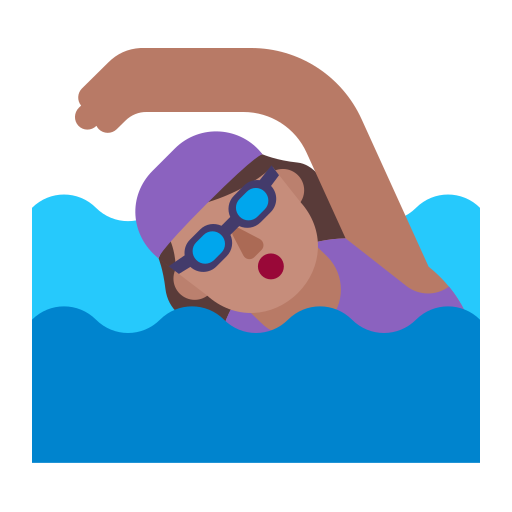
woman swimming flat